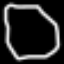
Label: octagon